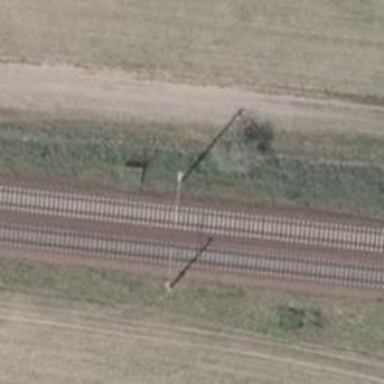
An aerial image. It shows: Milestone along the railway with catenary mast.